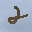
Label: 2